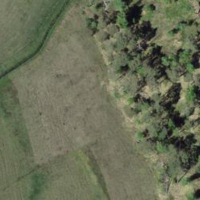
EUNIS habitat code: 16
Species observed at this site:
Phylloscopus trochilus